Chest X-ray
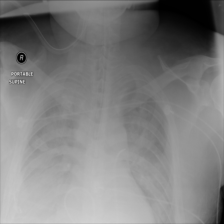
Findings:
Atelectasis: negative
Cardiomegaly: negative
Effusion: positive
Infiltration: negative
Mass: negative
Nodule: negative
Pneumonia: negative
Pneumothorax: negative
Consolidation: negative
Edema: negative
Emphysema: negative
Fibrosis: negative
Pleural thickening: negative
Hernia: negative